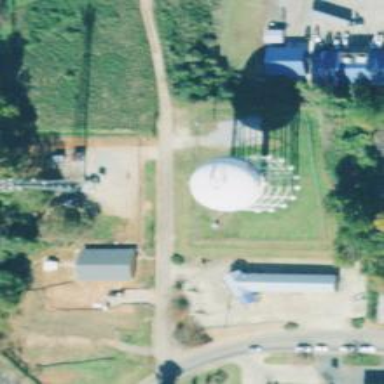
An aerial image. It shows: Water tower that is man-made.